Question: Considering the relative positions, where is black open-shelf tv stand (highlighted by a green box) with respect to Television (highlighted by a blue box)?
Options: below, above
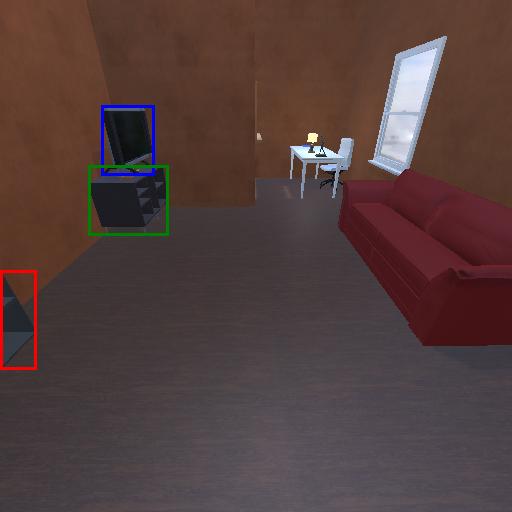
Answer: below